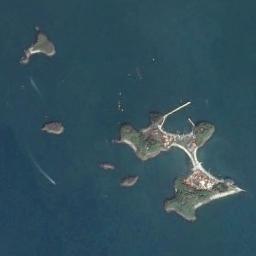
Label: island